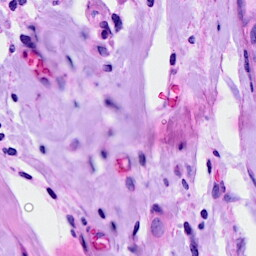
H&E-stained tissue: Breast